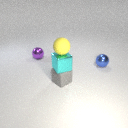
small gray rubber cube in front of small blue metal sphere